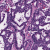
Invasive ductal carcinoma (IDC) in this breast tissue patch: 1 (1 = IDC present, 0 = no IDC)